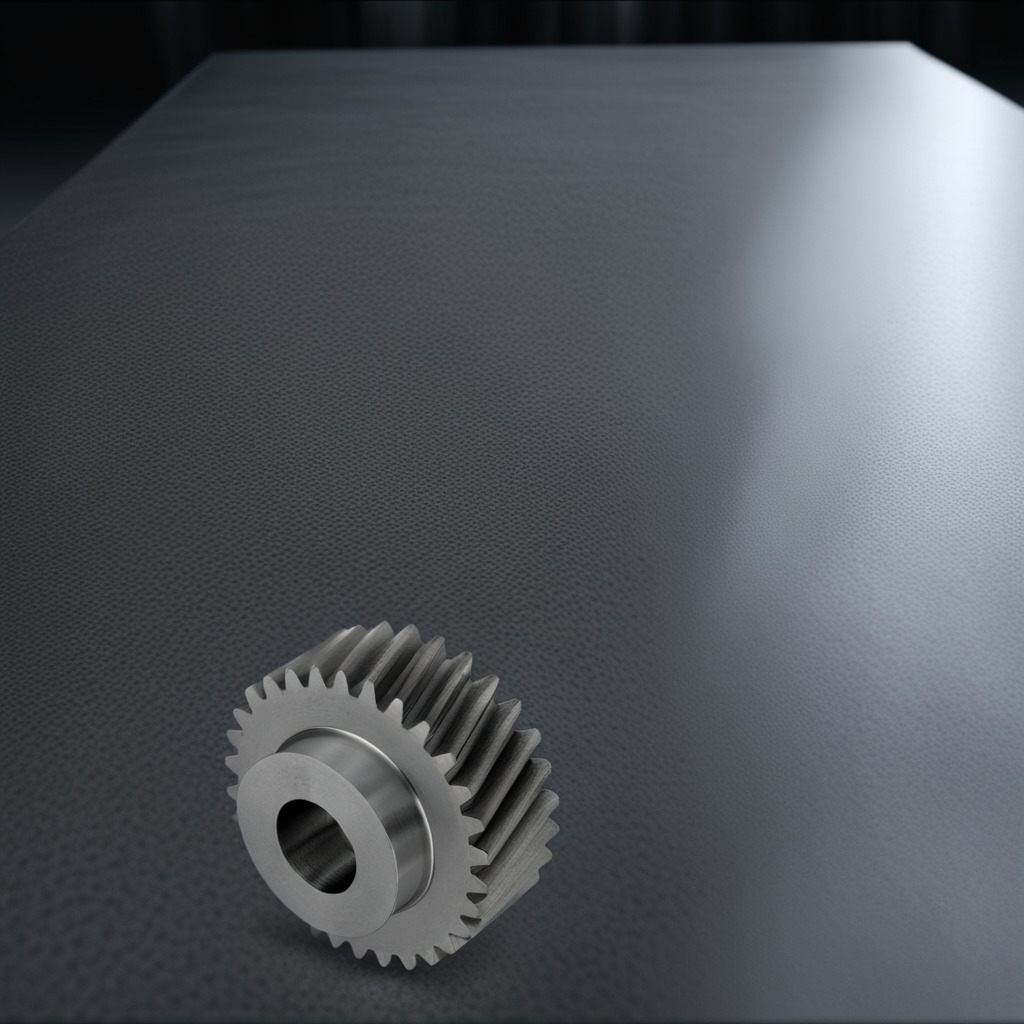
A steel gear with teeth is lying on a clean granite table inside a workshop at night dim ambient light soft shadows worn but